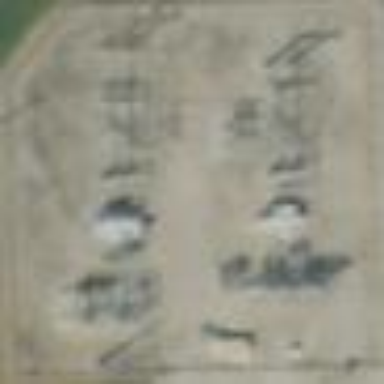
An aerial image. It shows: Distribution-level power substation.